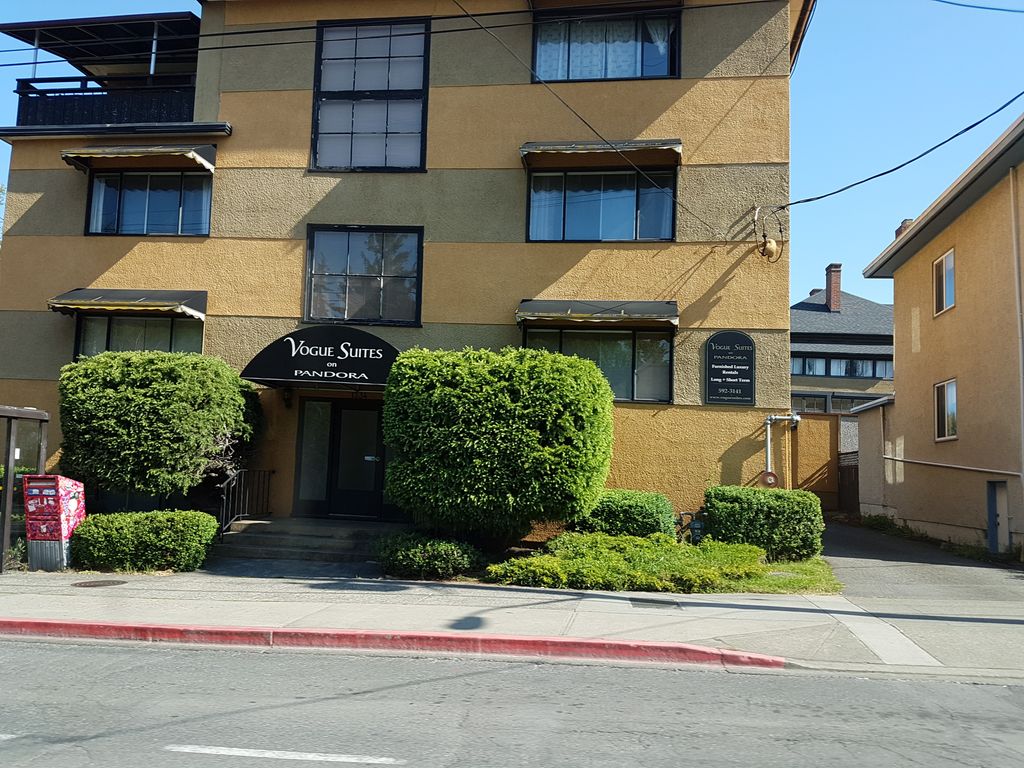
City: victoria